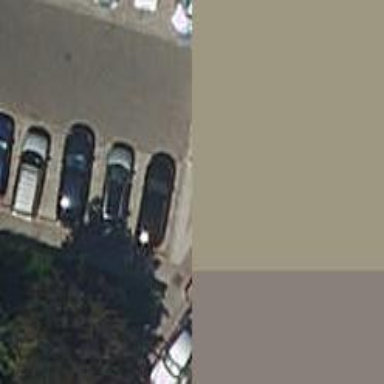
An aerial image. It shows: Bollard.